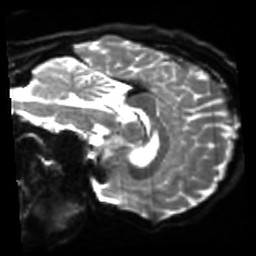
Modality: sbref
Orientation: sagittal
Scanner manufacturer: siemens
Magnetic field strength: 3 T
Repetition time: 4 s
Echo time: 0.0594 s